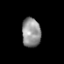
Tissue: prostate
Cell type: T cells
Senescence score: 0.3419
Nuclear area (px): 536
Mean DAPI intensity: 146.547